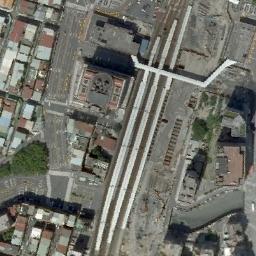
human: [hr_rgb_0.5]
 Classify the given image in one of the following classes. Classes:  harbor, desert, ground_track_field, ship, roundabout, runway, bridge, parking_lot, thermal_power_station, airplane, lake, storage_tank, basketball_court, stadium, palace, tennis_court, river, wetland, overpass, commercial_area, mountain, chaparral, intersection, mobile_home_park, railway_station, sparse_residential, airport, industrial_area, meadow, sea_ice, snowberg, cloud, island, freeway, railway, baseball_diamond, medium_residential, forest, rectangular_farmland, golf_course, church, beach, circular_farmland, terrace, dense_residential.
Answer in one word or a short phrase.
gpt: railway_station